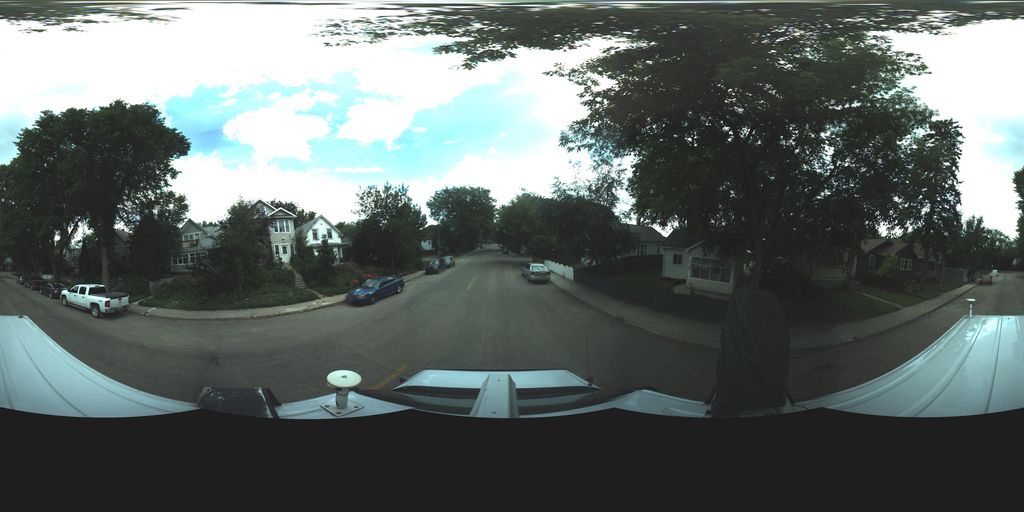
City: saskatoon